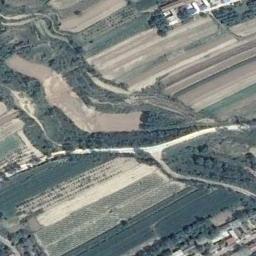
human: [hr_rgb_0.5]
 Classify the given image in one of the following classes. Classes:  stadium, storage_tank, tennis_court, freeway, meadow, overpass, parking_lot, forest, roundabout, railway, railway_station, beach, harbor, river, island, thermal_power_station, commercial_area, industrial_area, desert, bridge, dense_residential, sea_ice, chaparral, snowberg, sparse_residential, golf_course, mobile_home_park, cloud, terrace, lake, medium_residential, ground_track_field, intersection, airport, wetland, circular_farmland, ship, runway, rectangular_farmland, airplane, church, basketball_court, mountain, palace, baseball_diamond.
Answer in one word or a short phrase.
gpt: terrace